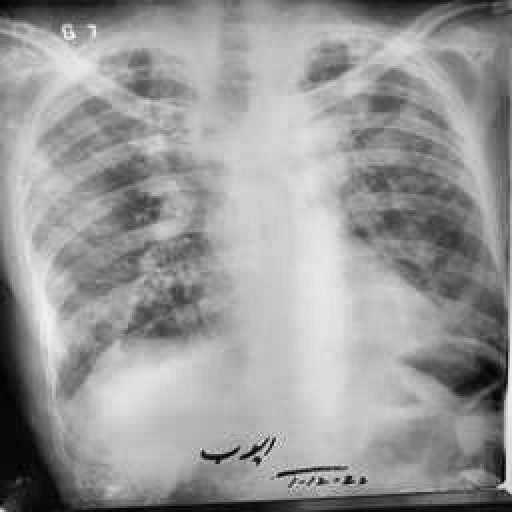
Finding: TUBERCULOSIS